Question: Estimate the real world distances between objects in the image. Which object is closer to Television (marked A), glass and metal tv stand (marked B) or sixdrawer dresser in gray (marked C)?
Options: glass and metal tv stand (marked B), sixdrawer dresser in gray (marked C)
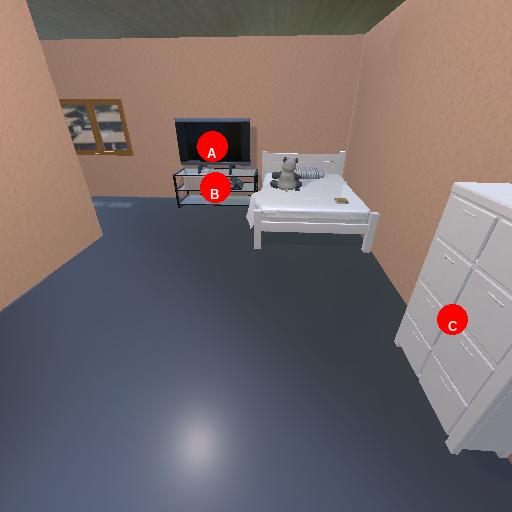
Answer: glass and metal tv stand (marked B)